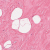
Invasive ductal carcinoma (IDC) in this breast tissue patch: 0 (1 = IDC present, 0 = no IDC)